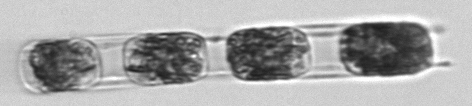
Label: Hemiaulus